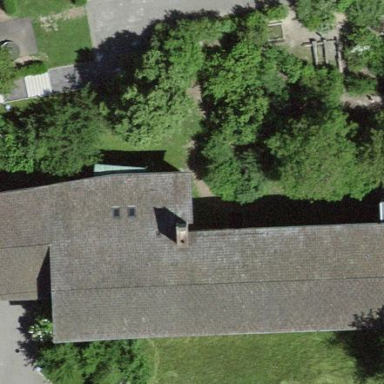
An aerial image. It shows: School building.